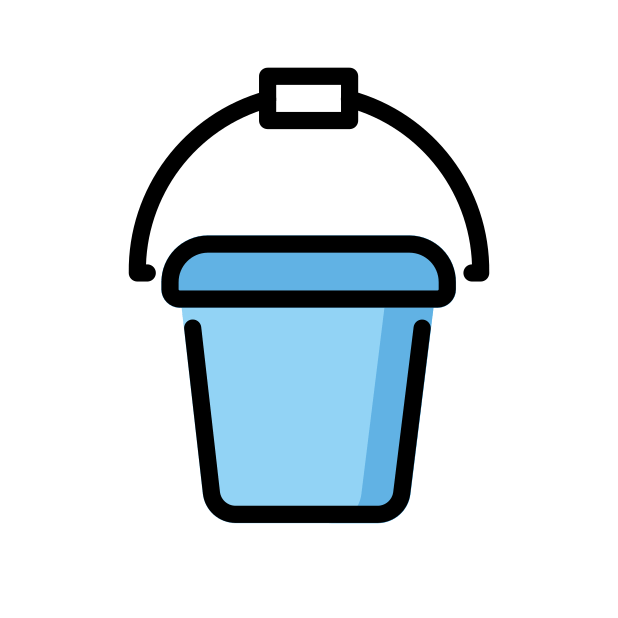
bucket